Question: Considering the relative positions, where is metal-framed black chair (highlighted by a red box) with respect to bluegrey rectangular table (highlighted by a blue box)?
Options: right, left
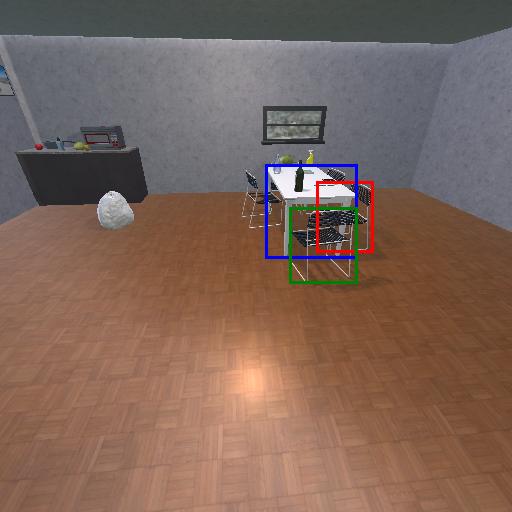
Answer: right